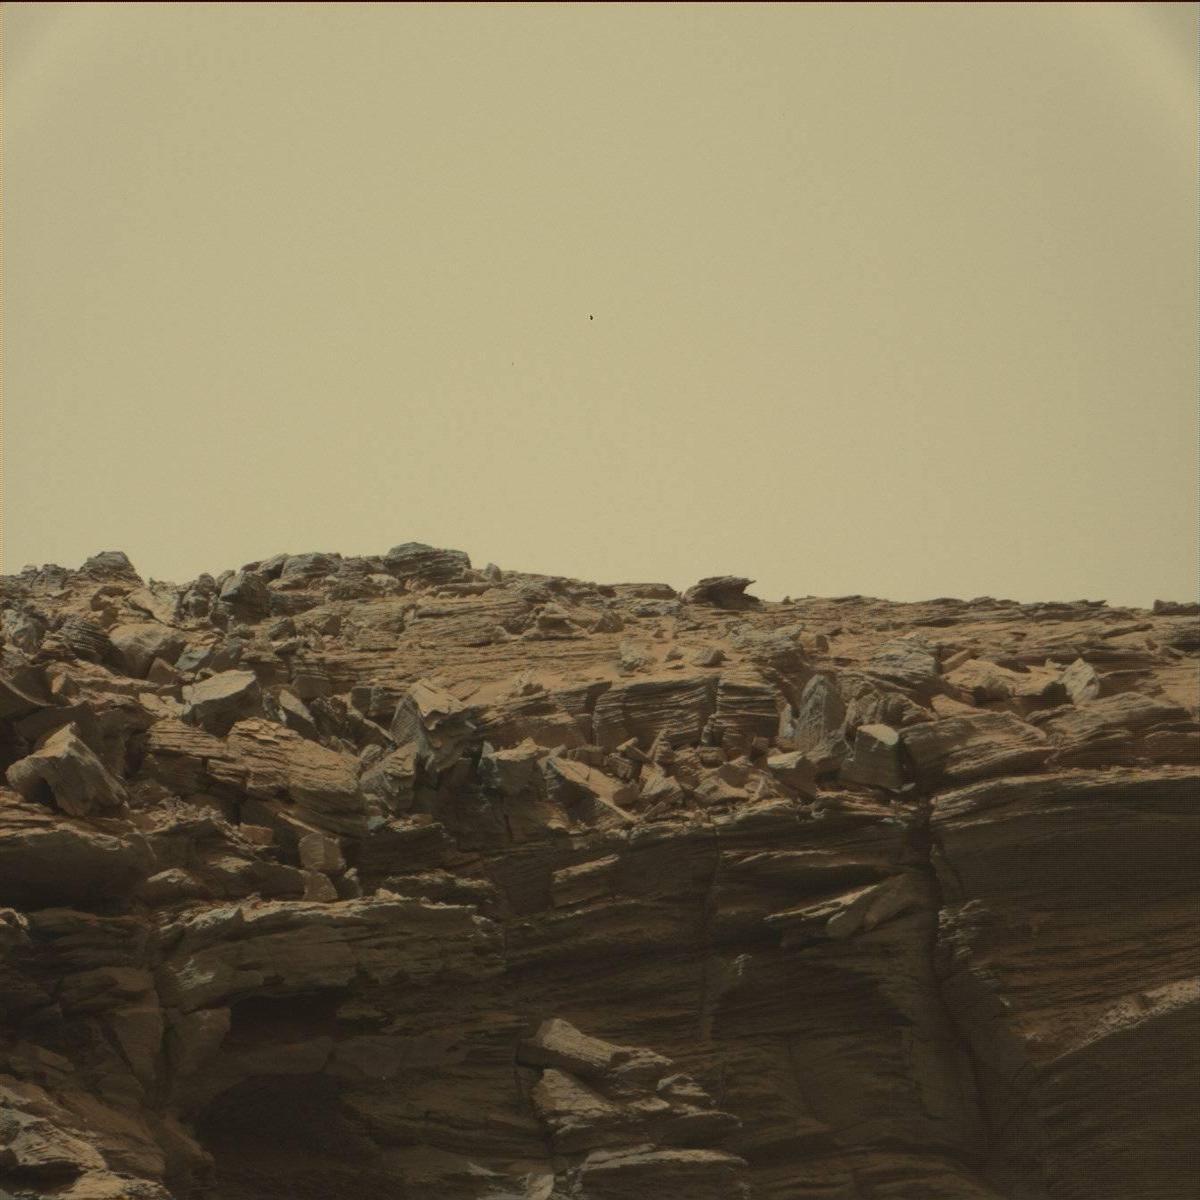
Terrain classes present: Bedrock, Sand / Soil, Sky